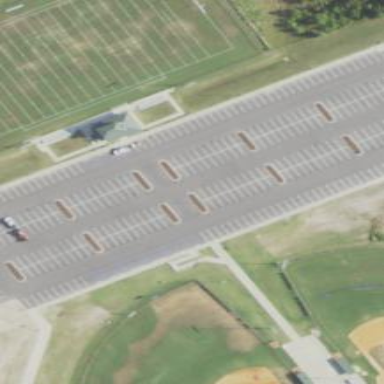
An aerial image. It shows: Parking area.